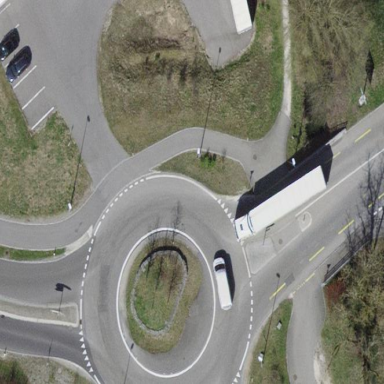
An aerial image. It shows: Secondary road around roundabout.